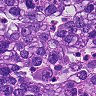
Metastatic tissue present: yes